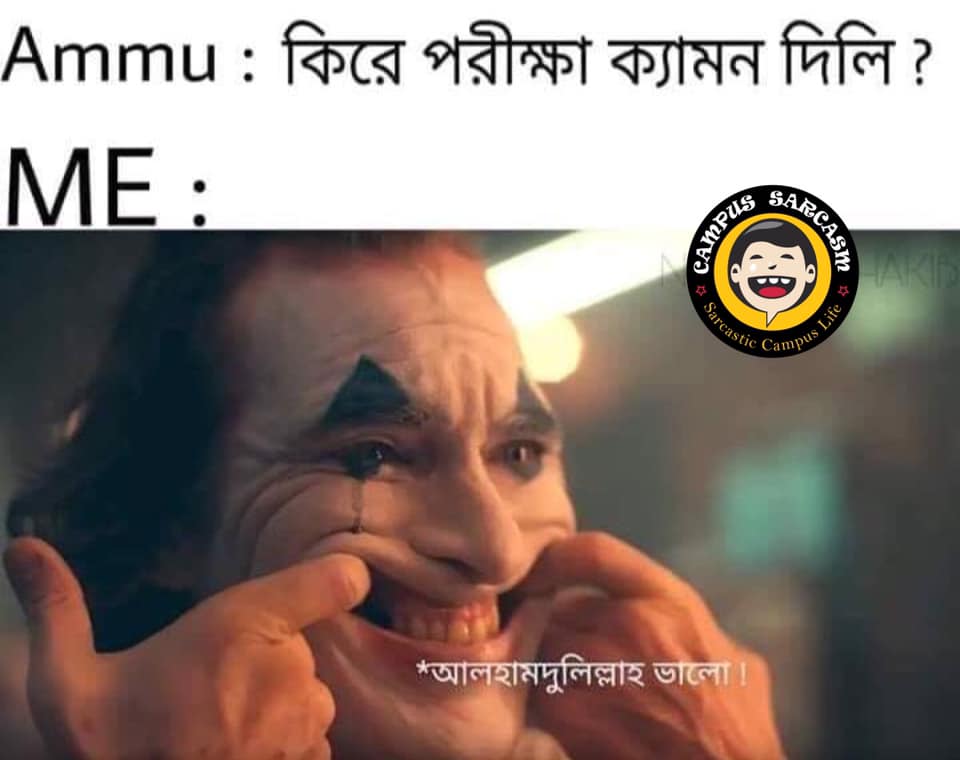
Caption: Ammu :  কিরে পরীক্ষা ক্যামন দিলি ?      ME :  আলহামদুলিল্লাহ ভালো !
Label: non-hate